Interaction volume radius: 5 \u00c5
Interaction volume height: 15 \u00c5
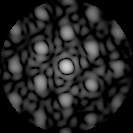
Disorder parameter: 0.4108